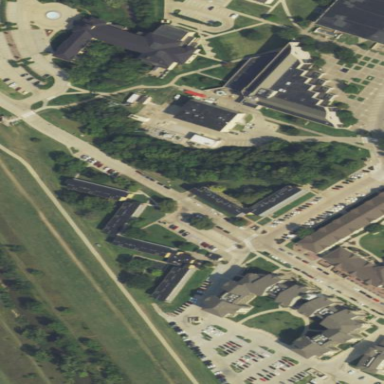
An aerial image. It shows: Dormitory building.